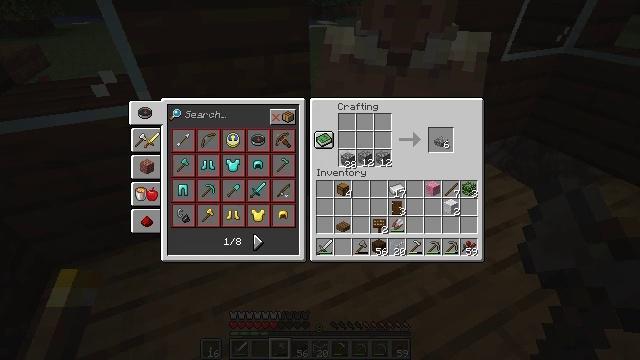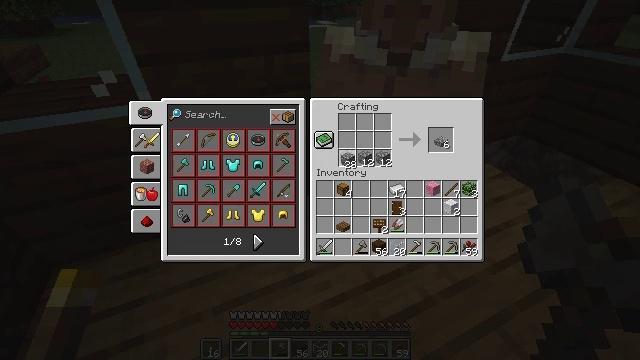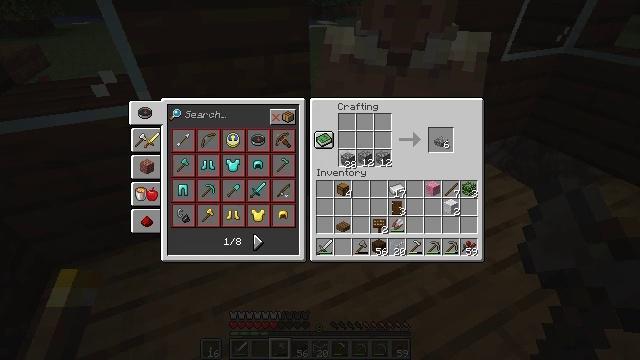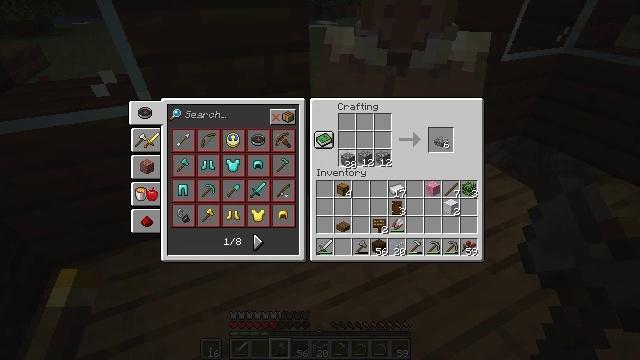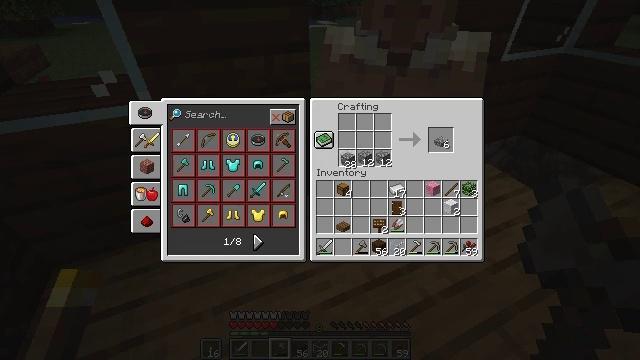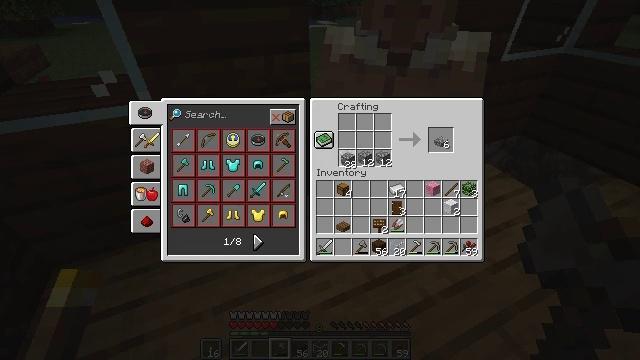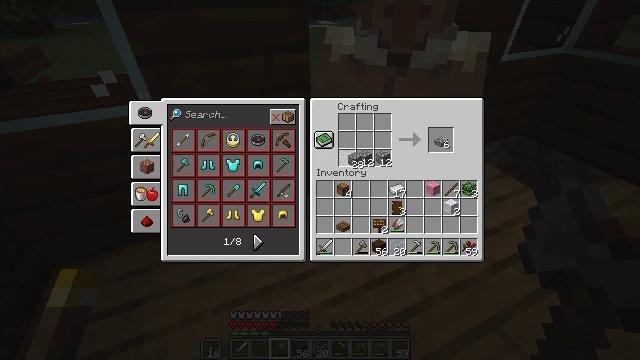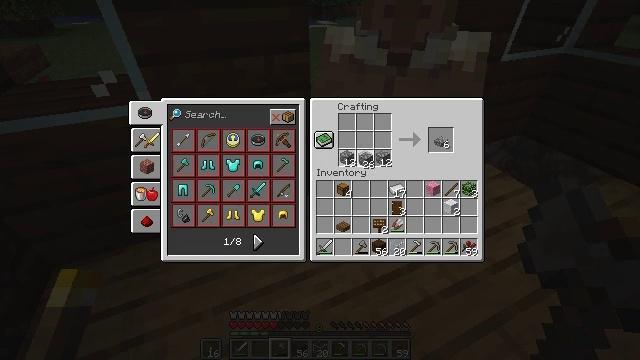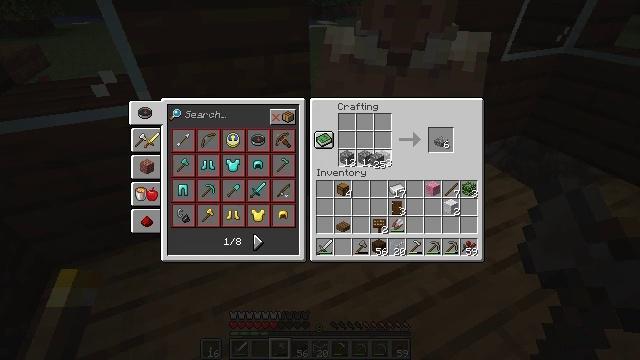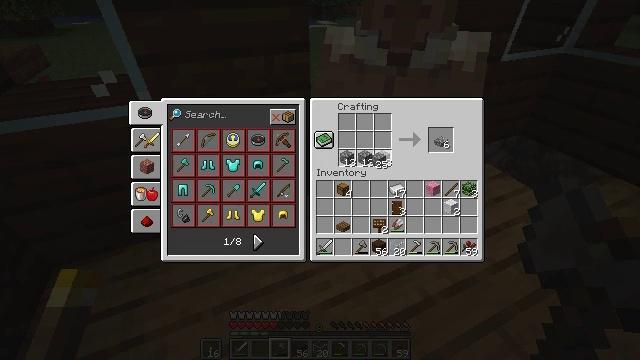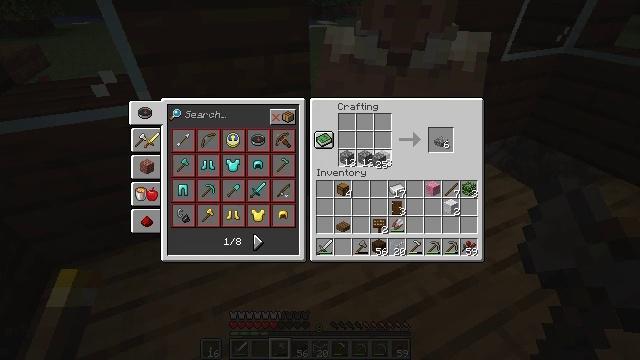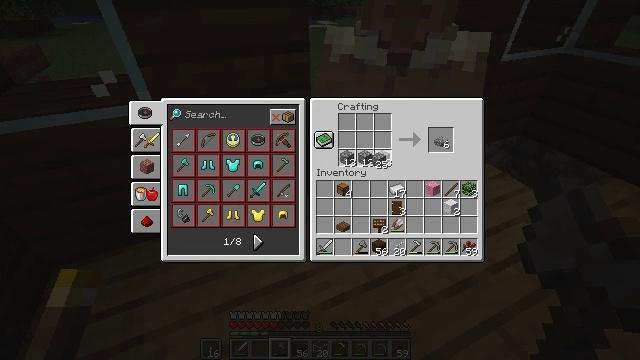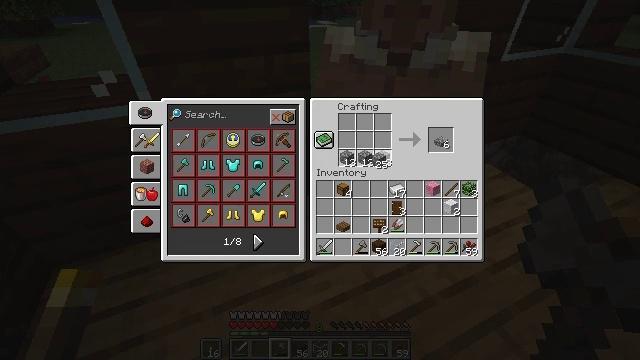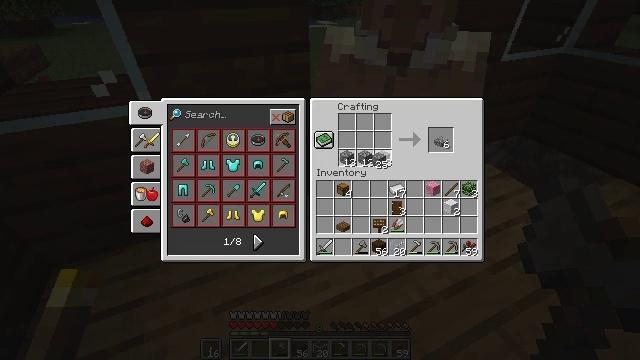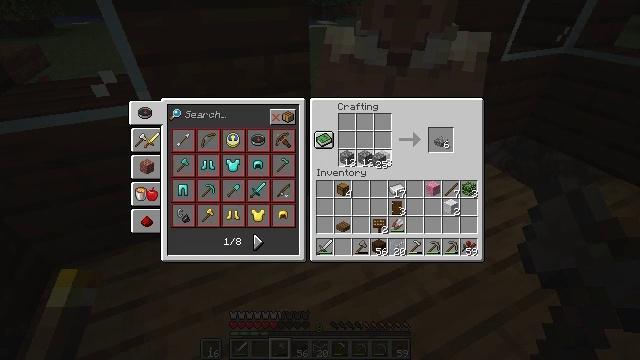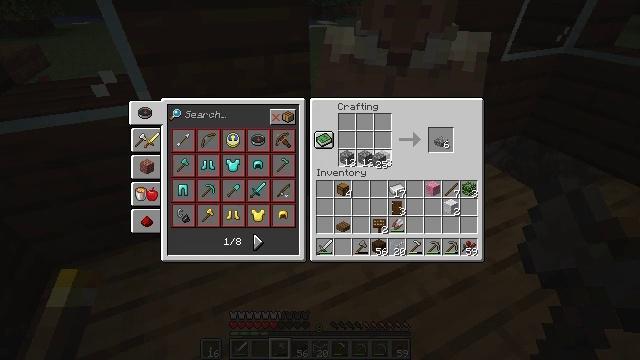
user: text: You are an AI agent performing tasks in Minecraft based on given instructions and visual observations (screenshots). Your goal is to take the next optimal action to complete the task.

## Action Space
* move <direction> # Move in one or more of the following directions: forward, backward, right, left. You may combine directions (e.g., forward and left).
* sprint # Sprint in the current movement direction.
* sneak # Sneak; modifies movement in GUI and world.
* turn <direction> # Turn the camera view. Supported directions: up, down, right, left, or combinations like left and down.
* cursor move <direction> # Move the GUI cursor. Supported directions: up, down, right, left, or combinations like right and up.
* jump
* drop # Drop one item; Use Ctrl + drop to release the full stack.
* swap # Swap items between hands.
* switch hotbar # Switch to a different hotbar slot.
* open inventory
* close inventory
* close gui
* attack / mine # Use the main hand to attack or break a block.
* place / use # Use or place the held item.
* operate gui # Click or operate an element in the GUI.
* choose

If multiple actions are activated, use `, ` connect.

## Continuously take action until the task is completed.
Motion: motion action
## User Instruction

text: Generate a cobblestone slab using cobblestone in the crafting table.
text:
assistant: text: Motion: no_op
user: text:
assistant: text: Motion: choose
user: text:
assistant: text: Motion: choose
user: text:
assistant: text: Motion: choose
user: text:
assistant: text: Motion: choose
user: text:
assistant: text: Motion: choose
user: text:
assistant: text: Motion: cursor move right, choose
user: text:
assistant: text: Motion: cursor move right, choose
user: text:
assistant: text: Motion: choose
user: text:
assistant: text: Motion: choose
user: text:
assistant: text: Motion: choose
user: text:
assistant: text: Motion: choose
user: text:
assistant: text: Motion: choose
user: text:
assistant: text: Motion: choose
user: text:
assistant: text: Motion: choose
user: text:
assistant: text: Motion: no_op
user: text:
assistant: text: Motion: cursor move left
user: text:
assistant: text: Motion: cursor move left
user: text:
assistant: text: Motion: no_op
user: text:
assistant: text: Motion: no_op
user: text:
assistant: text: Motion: no_op
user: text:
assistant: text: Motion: no_op
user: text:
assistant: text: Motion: no_op
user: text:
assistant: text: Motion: no_op
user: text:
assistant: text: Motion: no_op
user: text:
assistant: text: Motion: no_op
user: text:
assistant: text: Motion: no_op
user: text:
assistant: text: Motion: no_op
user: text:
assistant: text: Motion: no_op
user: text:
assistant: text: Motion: choose